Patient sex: M
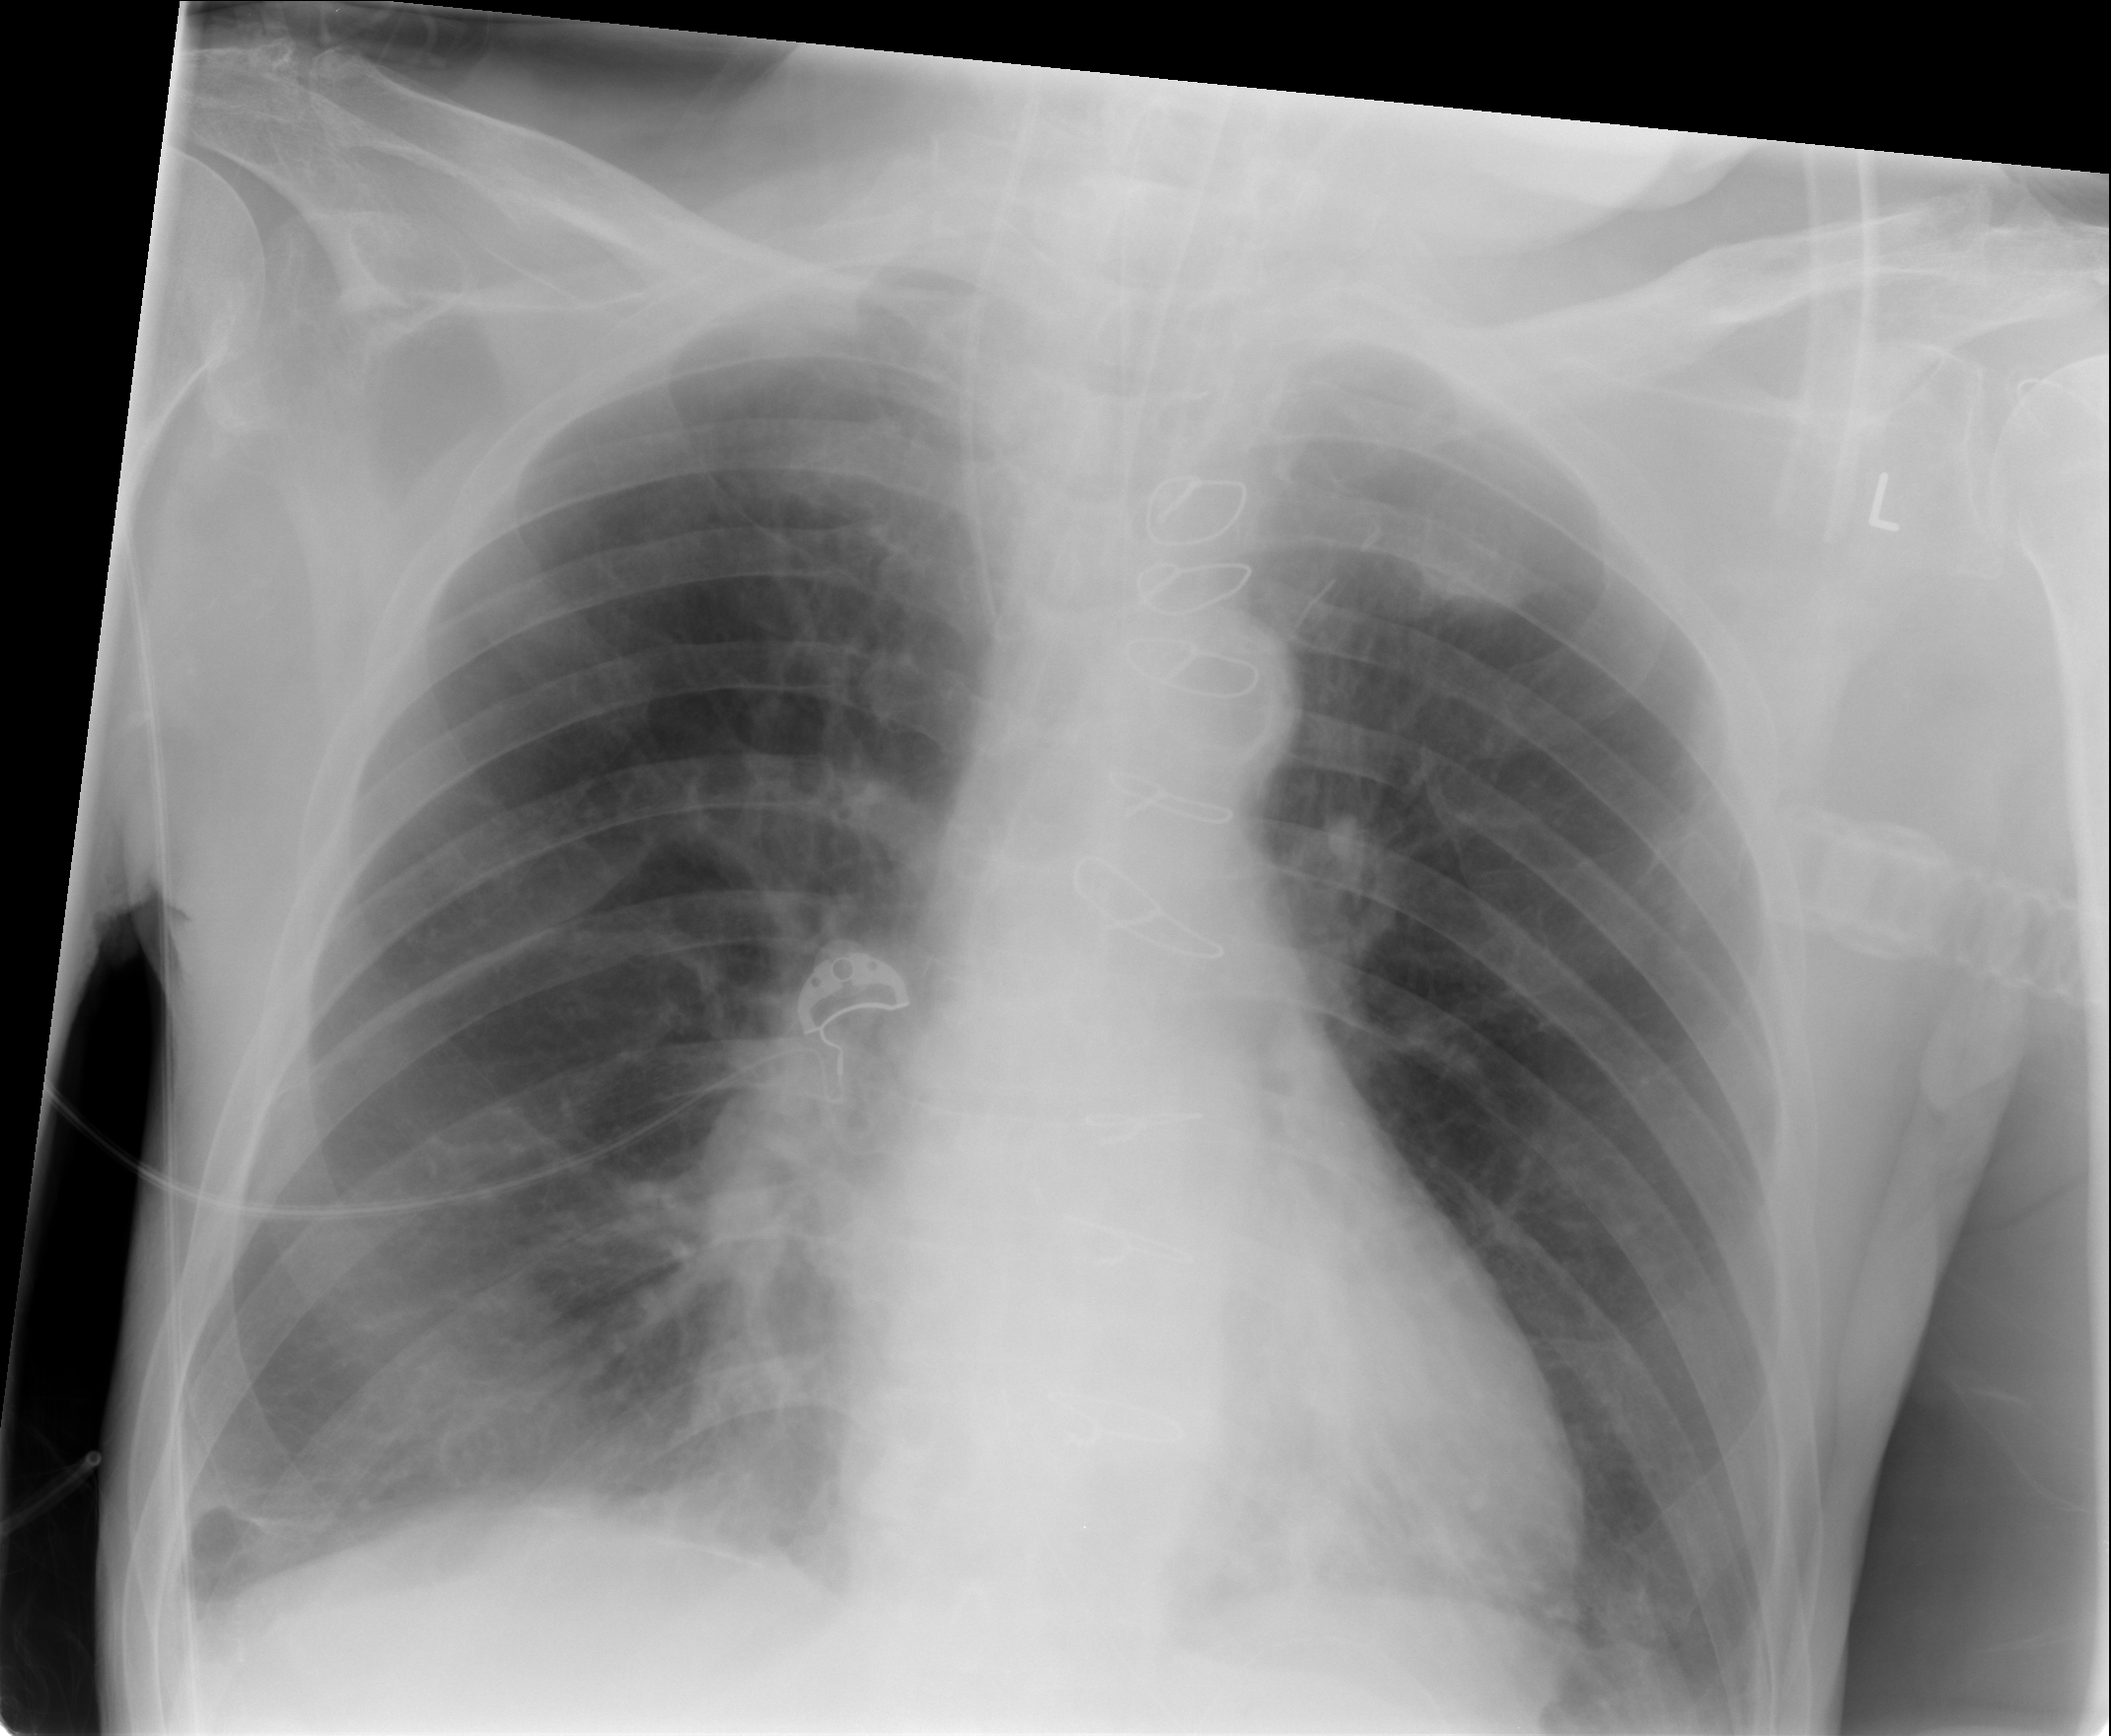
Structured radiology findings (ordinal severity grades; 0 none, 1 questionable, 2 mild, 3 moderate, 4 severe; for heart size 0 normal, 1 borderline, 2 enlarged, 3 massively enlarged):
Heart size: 0
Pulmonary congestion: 0
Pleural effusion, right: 2
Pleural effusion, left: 0
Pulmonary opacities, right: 0
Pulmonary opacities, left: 0
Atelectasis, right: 2
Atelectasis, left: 2